Field crop: maize
Growth stage: 2
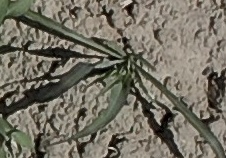
Species: sorghum